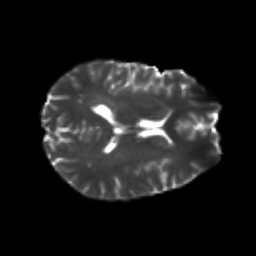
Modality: T2w
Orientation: axial
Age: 23
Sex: male
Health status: healthy
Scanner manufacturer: philips
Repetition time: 7.388 s
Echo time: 0.08599 s